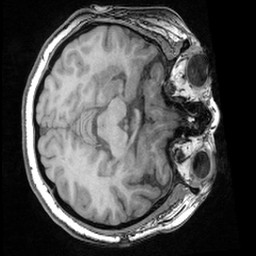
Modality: T1w
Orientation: axial
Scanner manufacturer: ge
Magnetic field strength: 3 T
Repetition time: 0.008368 s
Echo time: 0.00326 s